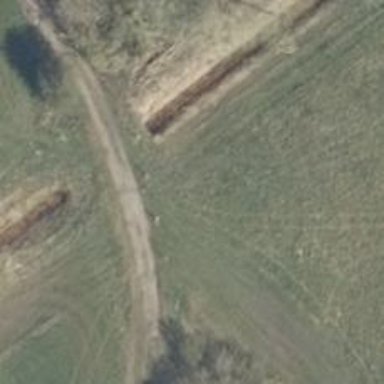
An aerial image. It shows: Culvert tunnel.